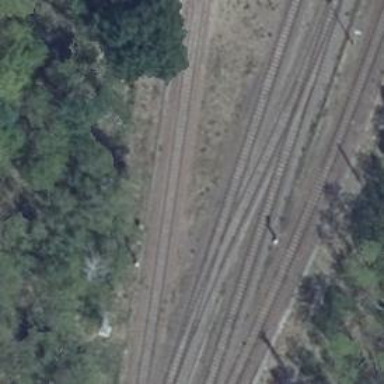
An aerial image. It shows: Railway track with contact line for electrification.